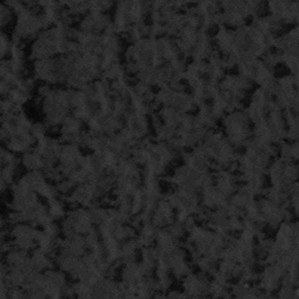
Label: frost